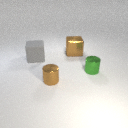
small brown metal cylinder to the left of small green metal cylinder